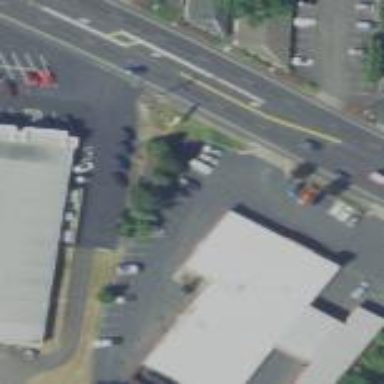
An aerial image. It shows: Building with shop selling tyres.